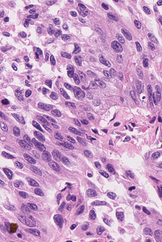
Tumor epithelial tissue: yes
Tumor-associated stroma tissue: no
Normal tissue: no